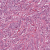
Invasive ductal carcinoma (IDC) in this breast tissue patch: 1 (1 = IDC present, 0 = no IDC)